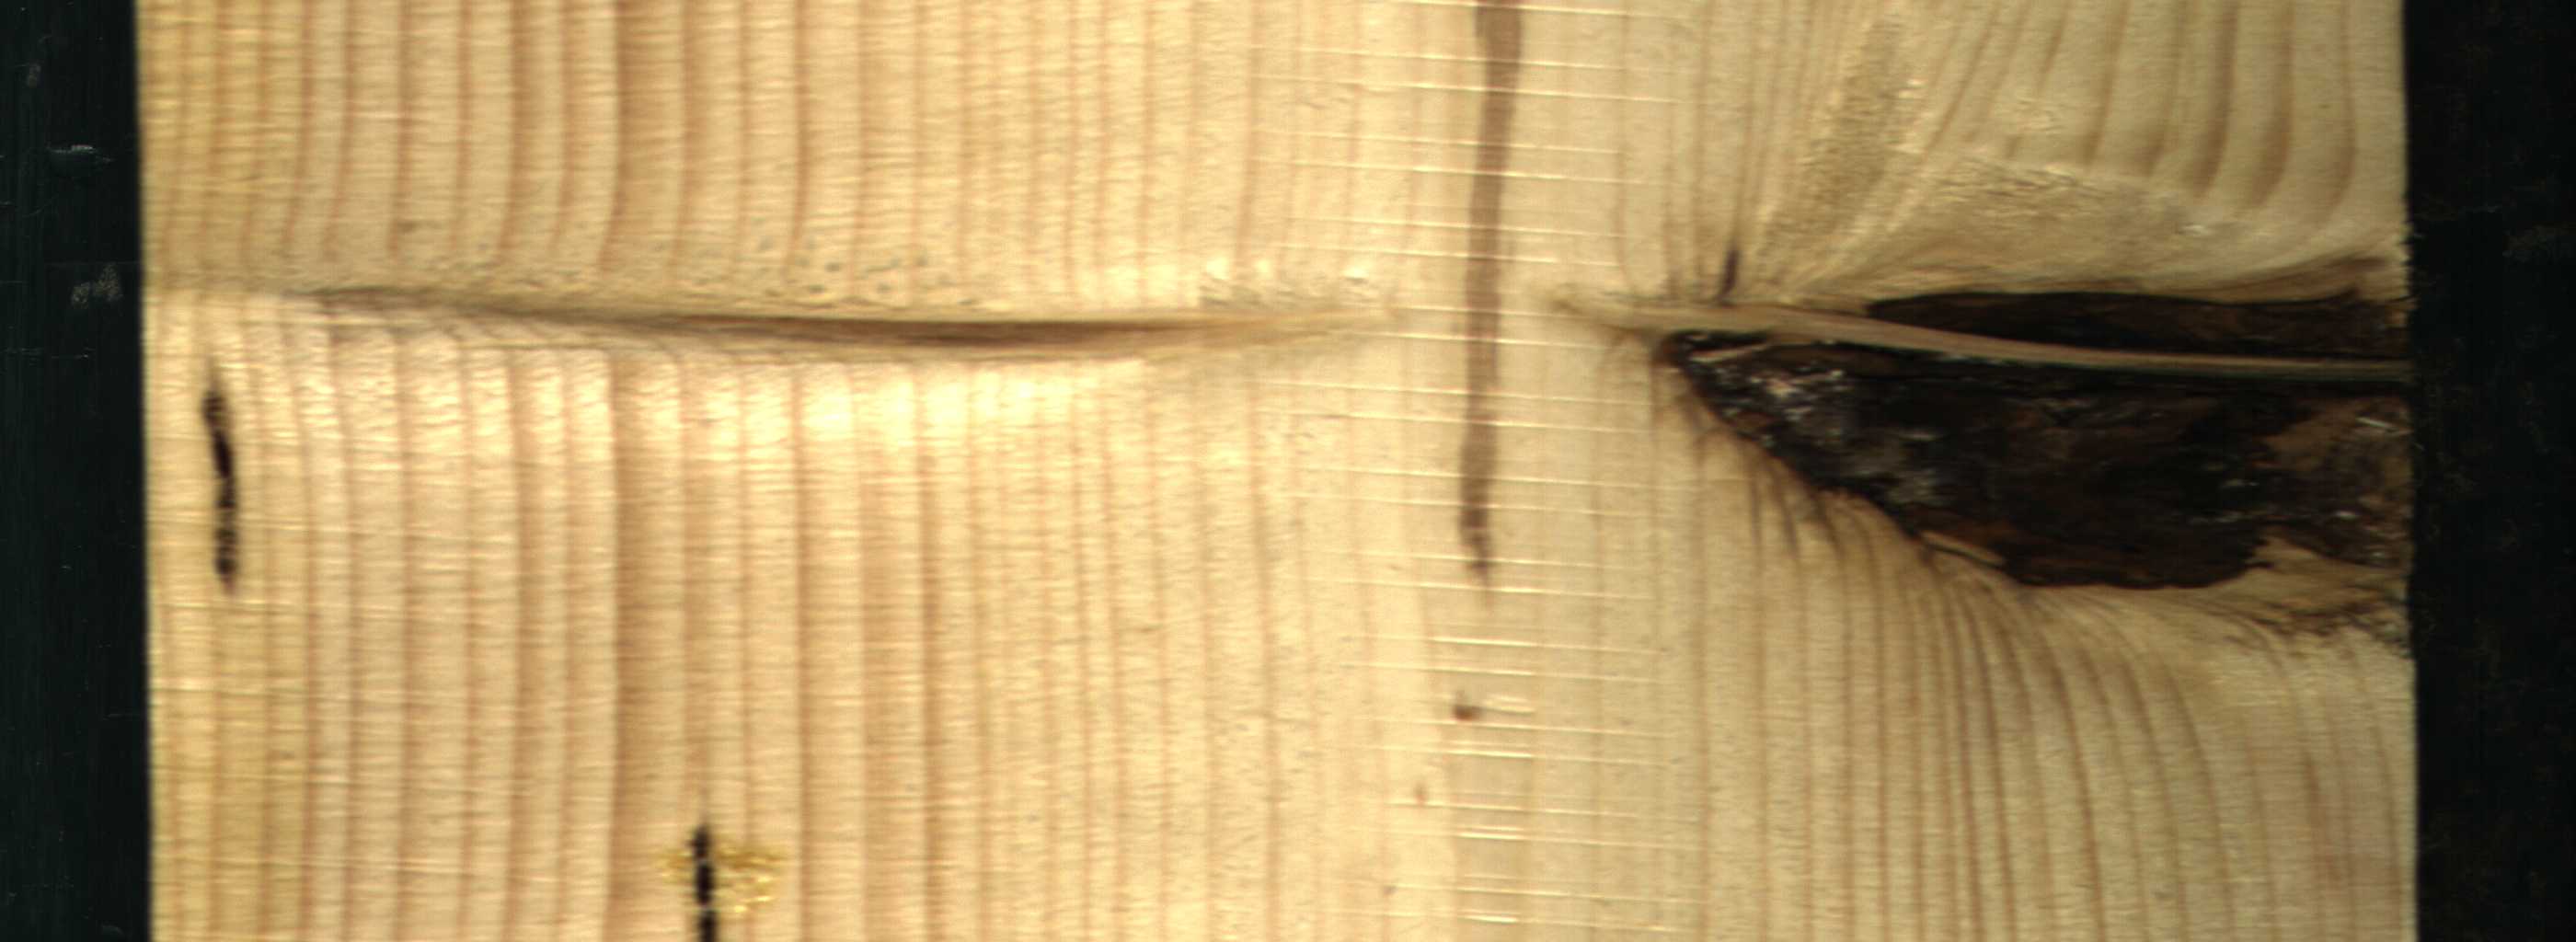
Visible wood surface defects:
Marrow
resin
resin
Dead_Knot
Live_Knot